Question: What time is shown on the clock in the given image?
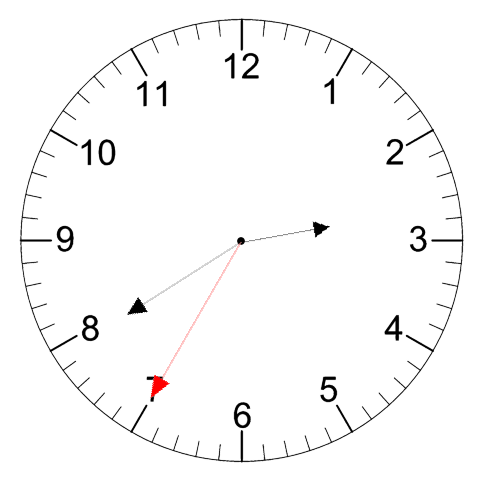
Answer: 02:39:35